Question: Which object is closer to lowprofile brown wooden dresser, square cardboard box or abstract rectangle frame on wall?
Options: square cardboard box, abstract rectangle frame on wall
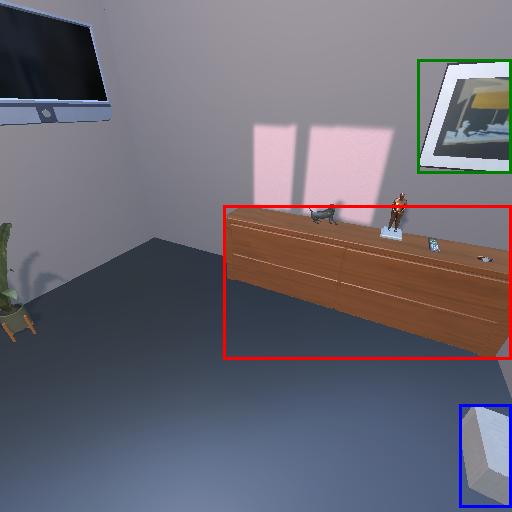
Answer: square cardboard box